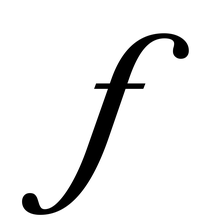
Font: LibreCaslonText-Italic_Italic